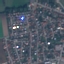
Label: Residential